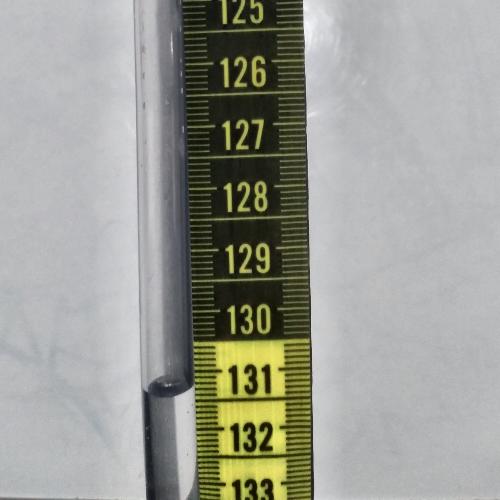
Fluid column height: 131.3 cm